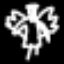
Label: angel